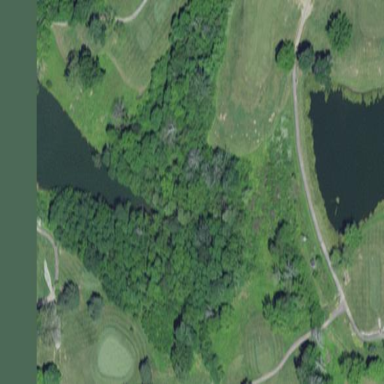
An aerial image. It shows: Water hazard on golf course. The hazard is natural water feature.